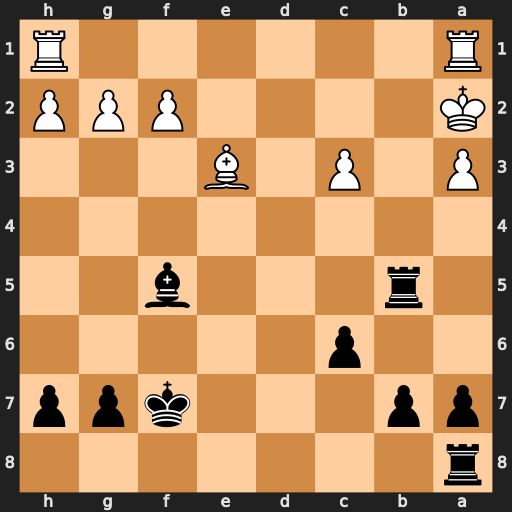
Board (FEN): r7/pp3kpp/2p5/1r3b2/8/P1P1B3/K4PPP/R6R
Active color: b
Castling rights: -
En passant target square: -
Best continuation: Be6+ c4 Bxc4#